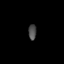
Tissue: skin
Cell type: Epithelial cells
Senescence score: 0.2136
Nuclear area (px): 124
Mean DAPI intensity: 74.363